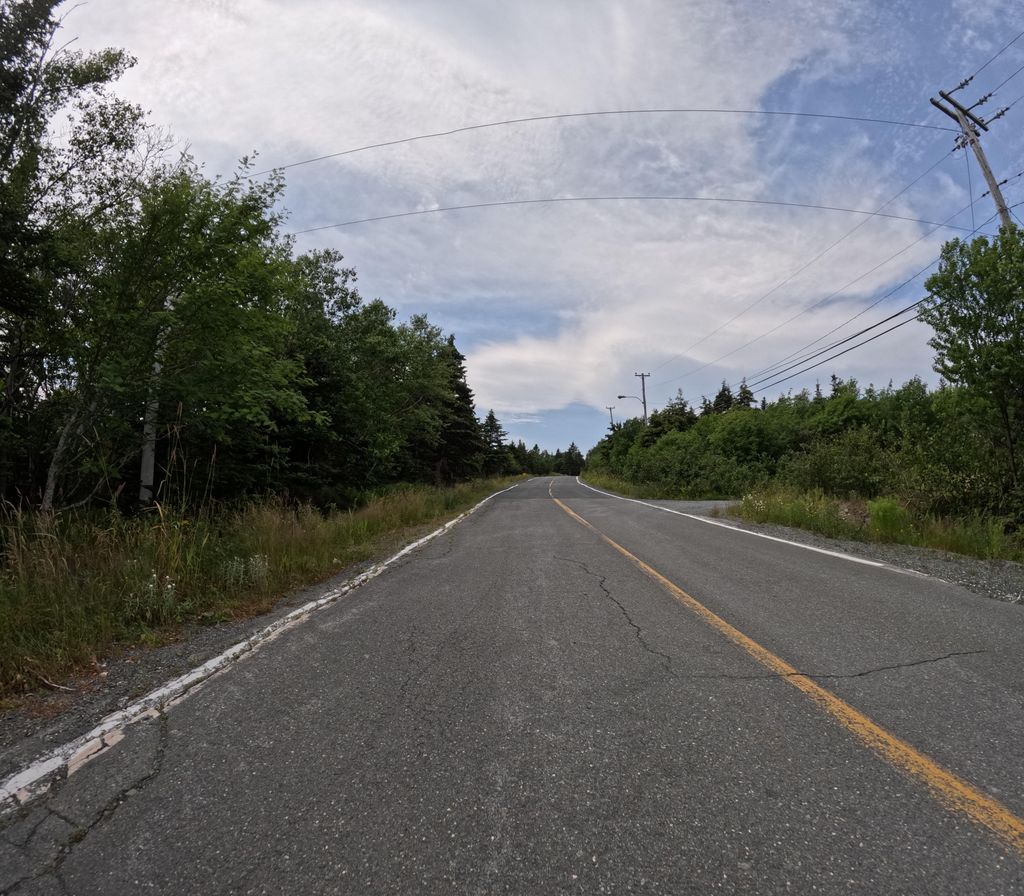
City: st_johns